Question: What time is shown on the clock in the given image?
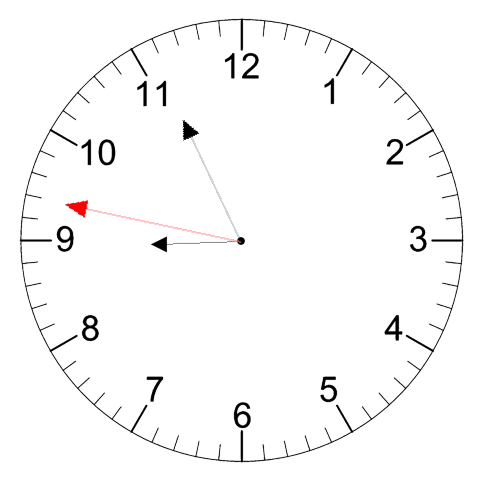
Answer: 08:55:47